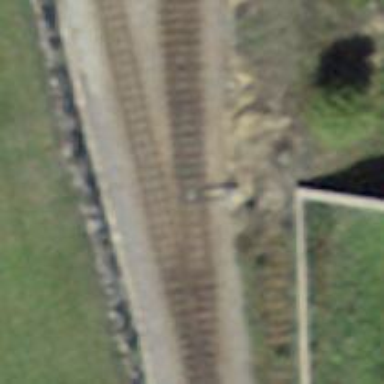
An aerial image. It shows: Railway switch.